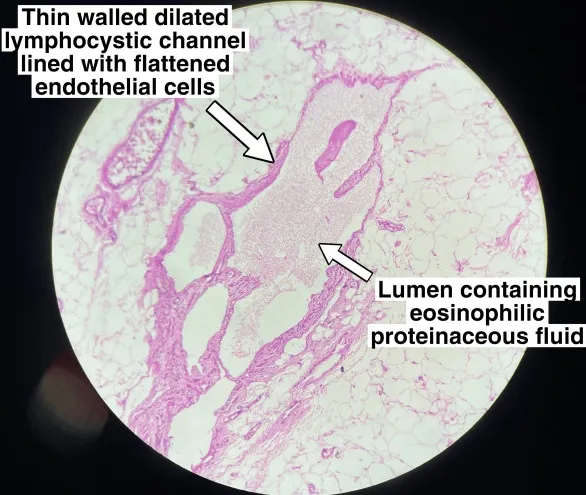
Thin-walled dilated lymphocystic channel lined with flattened endothelial cells and lumen consisting of eosinophilic proteinaceous fluid.
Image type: pathology (h&e)